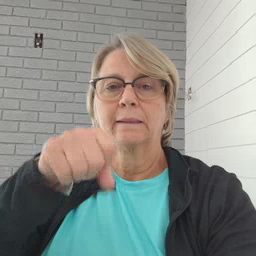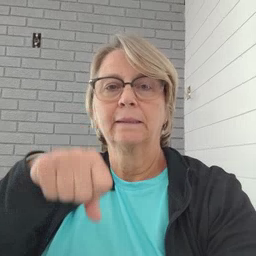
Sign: yes